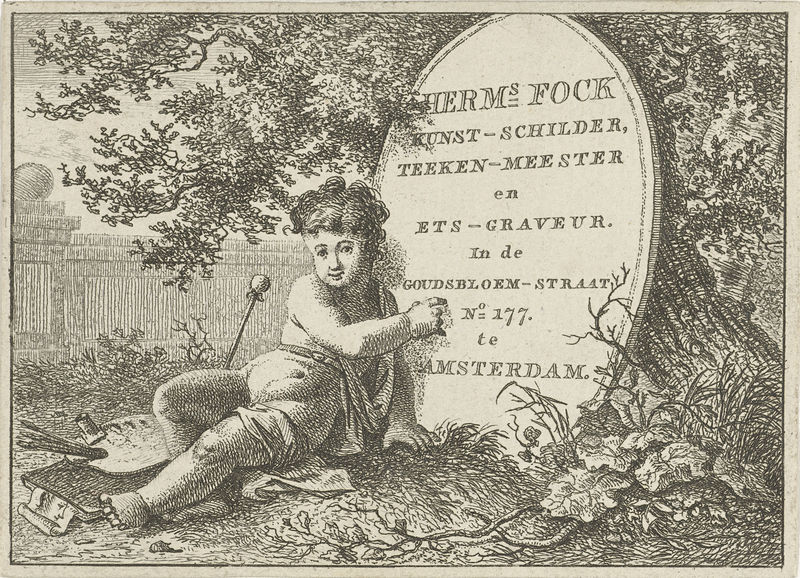
Titel: Visitekaart van Hermanus Fock
Künstler: Hermanus Fock
Standort: Amsterdam
Institution: Rijksmuseum
Schlagwörter: baum, blätter, hand, weiß, sitzen, schwarz, zeichnung, gebäude, zaun, malerei, bild, natur, stamm, zweige, busch, kind, blatt, putte, putto, schrift, papier, stab, mauer, grafik, werbung, inschrift, halbnackt, zeigen, schild, knabe, buch, druck, radierung, stich, palette, pinsel, gravur, buchseite, gemäuer, wurzeln, eiche, kupferstich, meister, amsterdam, fock, firmenschild, impressum, malsstab, herms fock, kunst-schilder